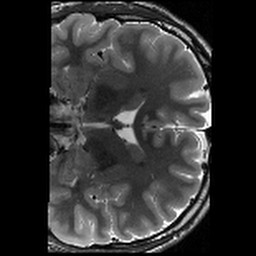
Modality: T2w
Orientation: coronal
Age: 21
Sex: male
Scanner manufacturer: siemens
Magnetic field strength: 3 T
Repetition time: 8.02 s
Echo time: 0.08 s